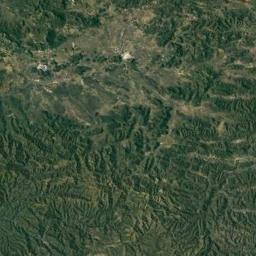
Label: mountain